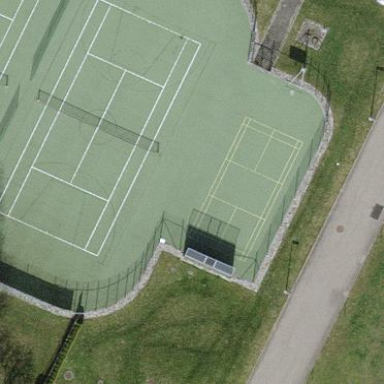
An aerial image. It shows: Multi-sport pitch for leisure activities.